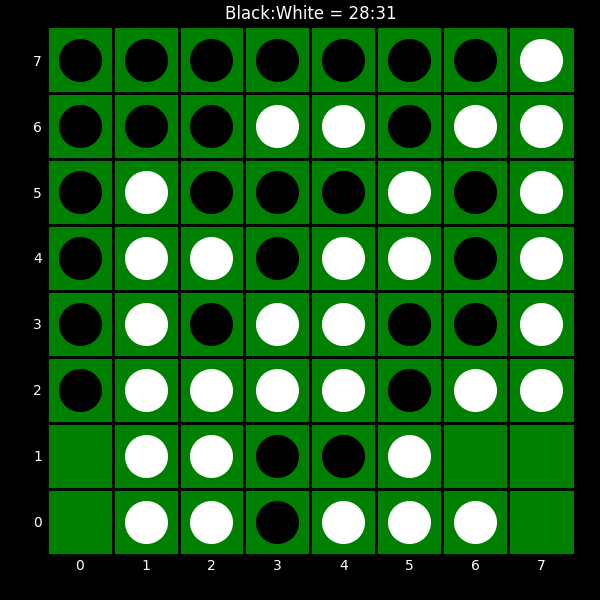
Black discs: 28
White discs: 31